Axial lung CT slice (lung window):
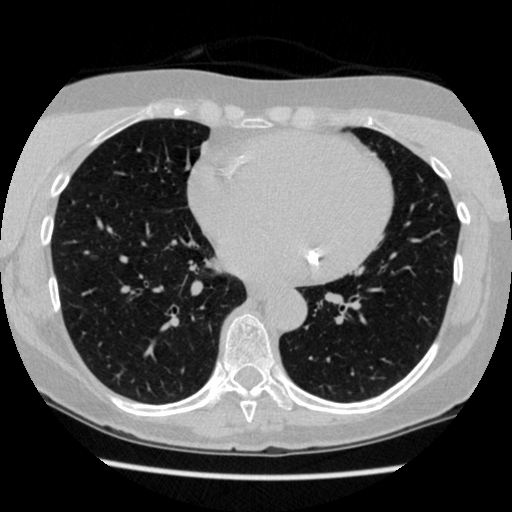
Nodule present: no